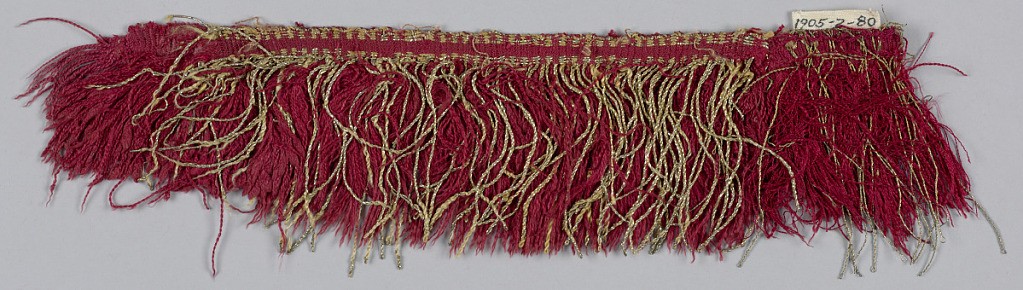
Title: Fringe
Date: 16th century
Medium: silk, gilt foil on a silk core Technique: woven
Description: Fringe with a red heading and borders of gold thread. Overlay of gold threads on red skirt.